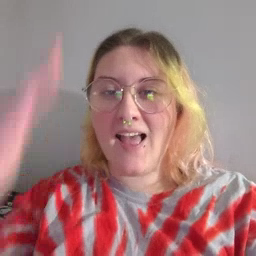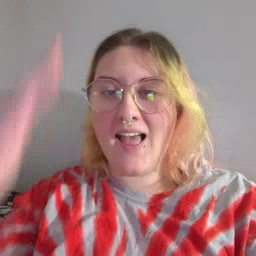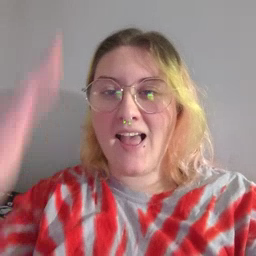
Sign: hat